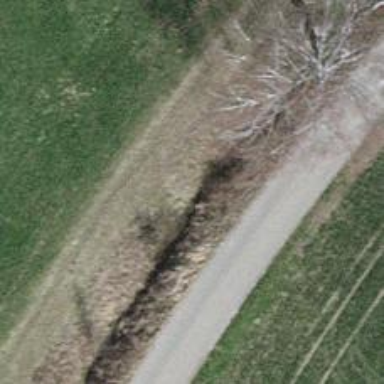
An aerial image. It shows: Ditch serving as waterway.